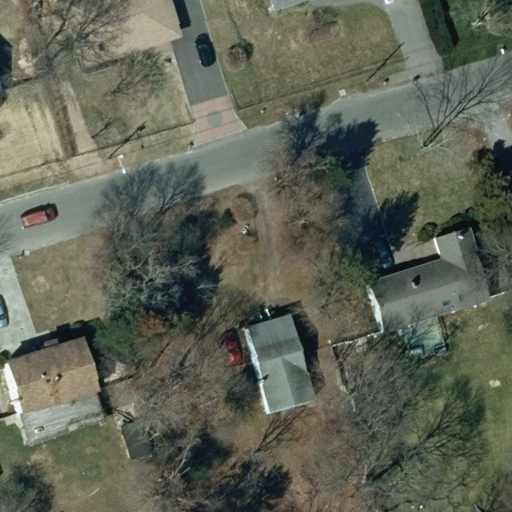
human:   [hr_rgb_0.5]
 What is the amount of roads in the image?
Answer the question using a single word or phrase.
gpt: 1

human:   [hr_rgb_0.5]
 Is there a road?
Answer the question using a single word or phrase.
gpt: yes

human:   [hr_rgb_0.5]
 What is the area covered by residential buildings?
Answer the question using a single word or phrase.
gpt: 960m2

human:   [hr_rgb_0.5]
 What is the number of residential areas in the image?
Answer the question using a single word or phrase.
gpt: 1

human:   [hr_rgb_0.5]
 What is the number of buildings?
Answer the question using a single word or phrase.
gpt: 6

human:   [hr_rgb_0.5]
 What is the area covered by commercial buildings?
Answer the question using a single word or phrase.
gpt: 0m2

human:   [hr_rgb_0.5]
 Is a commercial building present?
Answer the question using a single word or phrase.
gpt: no

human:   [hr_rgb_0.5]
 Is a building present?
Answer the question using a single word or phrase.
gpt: yes

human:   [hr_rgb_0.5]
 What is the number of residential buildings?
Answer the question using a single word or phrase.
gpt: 5

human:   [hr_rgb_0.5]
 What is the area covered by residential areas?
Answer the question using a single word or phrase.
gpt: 10621m2

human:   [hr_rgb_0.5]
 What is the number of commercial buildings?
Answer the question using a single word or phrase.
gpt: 0

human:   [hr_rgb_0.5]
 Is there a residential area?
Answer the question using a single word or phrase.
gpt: yes

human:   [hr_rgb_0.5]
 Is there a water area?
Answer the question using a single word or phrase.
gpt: no

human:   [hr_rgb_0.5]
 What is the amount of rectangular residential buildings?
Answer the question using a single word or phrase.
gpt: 2

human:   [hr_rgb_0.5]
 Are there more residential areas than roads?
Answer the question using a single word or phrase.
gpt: no

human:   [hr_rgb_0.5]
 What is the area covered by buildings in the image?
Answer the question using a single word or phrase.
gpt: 998m2

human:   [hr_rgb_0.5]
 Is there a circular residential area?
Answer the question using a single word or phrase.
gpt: no

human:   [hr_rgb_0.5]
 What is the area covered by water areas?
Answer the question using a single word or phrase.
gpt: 0m2

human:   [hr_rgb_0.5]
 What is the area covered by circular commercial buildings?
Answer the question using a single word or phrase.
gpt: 0m2

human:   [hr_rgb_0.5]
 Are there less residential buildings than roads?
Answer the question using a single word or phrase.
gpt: no

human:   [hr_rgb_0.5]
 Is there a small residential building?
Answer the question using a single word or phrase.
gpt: yes

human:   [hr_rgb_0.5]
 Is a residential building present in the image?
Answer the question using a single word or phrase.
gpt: yes

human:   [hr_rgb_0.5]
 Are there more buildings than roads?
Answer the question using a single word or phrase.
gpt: yes

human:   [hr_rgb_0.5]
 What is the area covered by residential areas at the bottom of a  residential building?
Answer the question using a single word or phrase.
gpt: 0m2

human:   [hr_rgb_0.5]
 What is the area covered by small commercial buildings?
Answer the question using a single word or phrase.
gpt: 0m2

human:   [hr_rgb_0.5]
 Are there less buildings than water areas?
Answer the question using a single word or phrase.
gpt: no

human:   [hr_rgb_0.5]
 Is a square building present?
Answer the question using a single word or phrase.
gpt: no

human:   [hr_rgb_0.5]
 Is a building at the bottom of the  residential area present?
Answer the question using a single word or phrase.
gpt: yes

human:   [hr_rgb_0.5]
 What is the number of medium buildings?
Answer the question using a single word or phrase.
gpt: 4

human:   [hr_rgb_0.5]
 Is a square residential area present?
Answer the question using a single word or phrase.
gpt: no

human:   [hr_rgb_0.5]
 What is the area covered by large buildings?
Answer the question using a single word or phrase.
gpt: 0m2

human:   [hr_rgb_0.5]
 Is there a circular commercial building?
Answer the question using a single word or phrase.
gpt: no

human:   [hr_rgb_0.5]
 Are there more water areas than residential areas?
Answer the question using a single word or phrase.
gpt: no

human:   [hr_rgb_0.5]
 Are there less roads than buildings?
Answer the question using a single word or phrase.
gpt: yes

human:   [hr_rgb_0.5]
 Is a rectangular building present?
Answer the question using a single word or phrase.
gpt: yes

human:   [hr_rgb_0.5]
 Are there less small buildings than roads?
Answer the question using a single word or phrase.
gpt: no

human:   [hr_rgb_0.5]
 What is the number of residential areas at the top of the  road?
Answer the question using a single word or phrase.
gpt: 1

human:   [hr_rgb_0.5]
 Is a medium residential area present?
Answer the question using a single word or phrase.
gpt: no

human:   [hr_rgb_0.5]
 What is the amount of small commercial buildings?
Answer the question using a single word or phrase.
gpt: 0

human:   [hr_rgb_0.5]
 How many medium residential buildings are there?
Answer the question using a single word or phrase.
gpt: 4

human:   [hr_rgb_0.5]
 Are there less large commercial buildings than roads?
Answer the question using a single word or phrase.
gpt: yes

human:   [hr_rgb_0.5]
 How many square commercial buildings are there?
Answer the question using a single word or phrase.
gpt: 0

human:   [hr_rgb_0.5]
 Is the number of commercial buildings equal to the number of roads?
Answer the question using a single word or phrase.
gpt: no

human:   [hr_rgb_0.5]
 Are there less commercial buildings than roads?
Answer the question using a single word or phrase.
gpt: yes

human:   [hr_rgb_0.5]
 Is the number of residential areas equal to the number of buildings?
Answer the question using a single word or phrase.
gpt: no

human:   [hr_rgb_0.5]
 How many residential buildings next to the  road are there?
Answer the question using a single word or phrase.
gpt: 5

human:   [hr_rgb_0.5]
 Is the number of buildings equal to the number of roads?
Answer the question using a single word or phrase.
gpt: no

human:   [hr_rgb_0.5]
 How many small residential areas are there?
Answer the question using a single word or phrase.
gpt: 0

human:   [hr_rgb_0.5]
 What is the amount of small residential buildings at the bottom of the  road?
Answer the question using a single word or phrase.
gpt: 1

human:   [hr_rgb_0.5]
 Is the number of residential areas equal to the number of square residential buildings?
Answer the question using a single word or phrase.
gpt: no

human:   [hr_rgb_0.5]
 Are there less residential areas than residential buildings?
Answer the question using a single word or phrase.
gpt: yes

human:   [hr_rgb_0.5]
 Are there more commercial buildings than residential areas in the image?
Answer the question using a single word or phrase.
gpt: no

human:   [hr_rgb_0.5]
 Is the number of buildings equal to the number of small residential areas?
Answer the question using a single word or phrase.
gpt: no

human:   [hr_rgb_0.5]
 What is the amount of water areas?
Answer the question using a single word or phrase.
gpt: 0

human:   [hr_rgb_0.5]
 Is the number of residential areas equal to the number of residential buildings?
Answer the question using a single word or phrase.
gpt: no

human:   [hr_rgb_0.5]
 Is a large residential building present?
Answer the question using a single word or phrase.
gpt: no

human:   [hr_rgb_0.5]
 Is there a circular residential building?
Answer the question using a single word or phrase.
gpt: no

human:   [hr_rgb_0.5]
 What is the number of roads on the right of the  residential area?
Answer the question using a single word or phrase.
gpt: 1

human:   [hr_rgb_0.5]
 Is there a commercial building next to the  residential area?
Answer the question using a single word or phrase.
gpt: no

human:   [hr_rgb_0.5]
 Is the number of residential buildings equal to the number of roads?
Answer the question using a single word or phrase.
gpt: no

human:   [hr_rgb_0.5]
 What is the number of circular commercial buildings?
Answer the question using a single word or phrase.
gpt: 0

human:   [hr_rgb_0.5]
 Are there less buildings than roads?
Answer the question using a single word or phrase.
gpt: no

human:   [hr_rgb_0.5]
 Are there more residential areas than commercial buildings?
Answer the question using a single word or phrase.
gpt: yes

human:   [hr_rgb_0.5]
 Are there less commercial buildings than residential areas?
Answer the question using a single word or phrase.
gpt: yes